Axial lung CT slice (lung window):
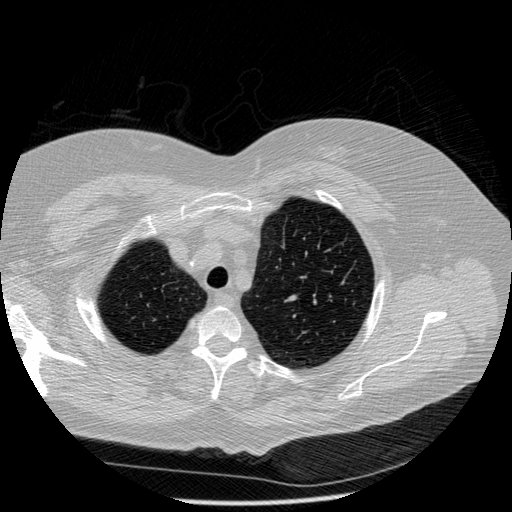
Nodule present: no